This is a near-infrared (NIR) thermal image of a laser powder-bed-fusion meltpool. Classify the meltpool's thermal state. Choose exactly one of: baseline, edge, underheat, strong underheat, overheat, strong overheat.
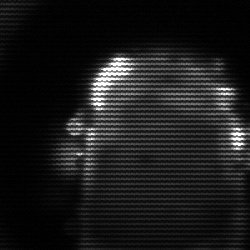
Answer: baseline